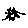
Label: sun